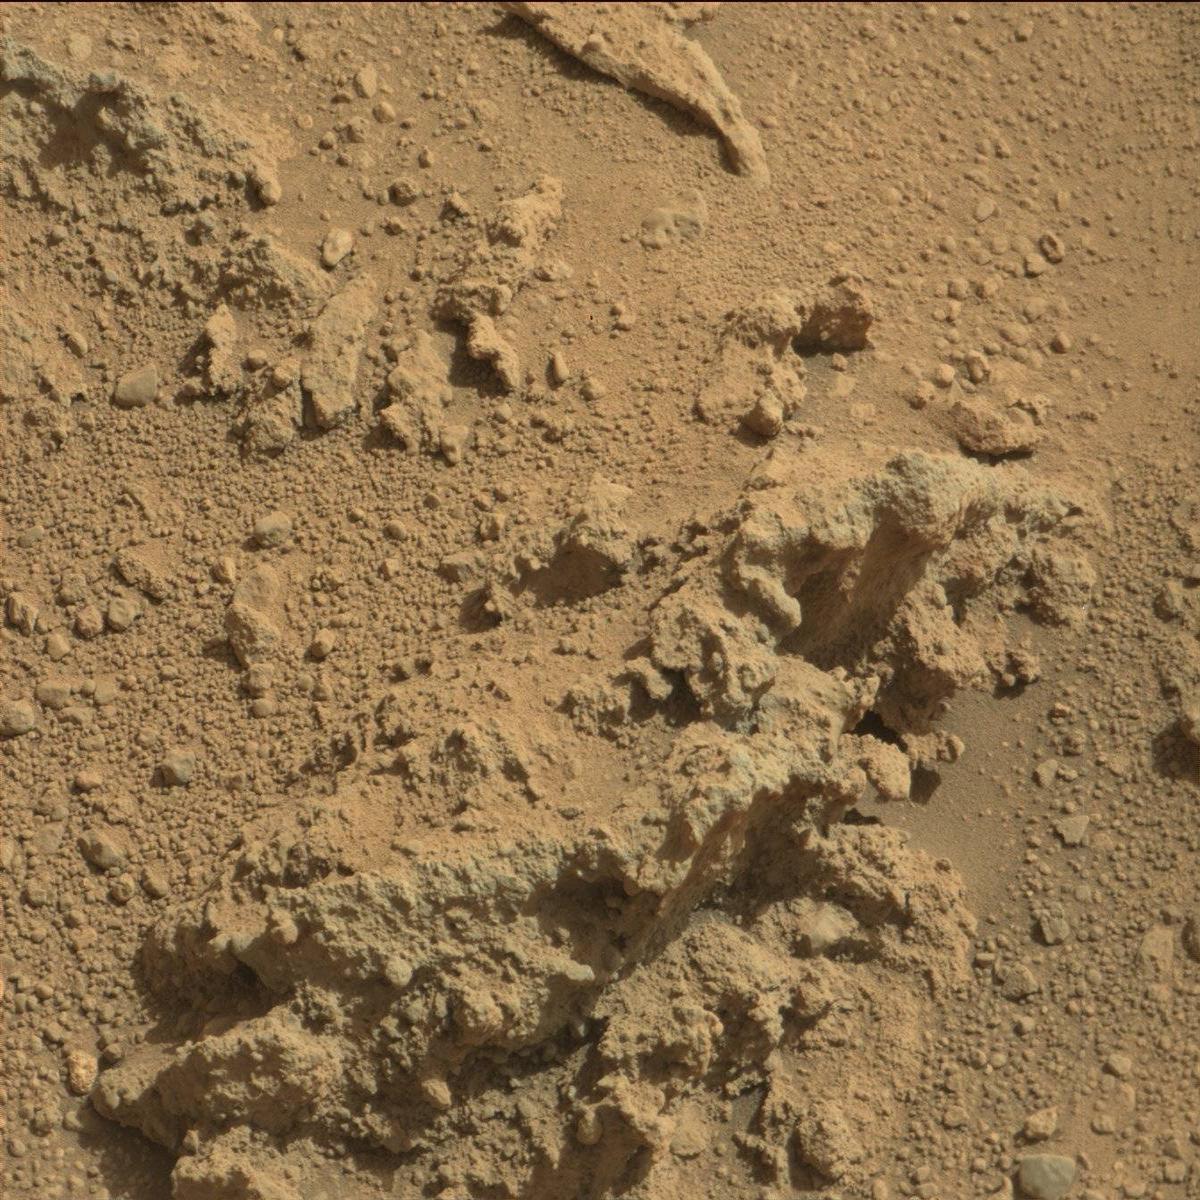
Terrain classes present: Bedrock, Rock, Sand / Soil